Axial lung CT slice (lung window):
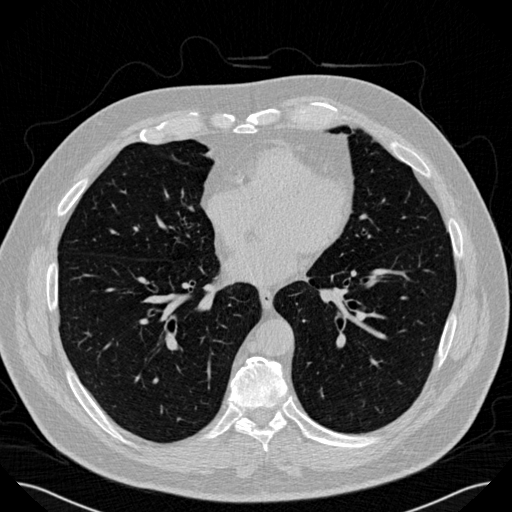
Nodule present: no